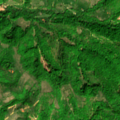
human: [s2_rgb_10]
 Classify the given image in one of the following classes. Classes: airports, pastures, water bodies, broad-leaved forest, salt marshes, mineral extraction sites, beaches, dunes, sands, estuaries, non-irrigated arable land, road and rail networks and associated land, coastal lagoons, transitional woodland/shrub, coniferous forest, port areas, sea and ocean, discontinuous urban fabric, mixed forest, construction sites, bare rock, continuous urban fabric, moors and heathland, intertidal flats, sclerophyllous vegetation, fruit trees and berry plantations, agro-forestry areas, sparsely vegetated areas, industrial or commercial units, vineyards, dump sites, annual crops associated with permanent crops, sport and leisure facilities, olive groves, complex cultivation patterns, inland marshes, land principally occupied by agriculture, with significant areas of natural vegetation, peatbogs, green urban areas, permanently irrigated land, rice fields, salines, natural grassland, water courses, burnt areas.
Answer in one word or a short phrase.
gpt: complex cultivation patterns, land principally occupied by agriculture, with significant areas of natural vegetation, broad-leaved forest